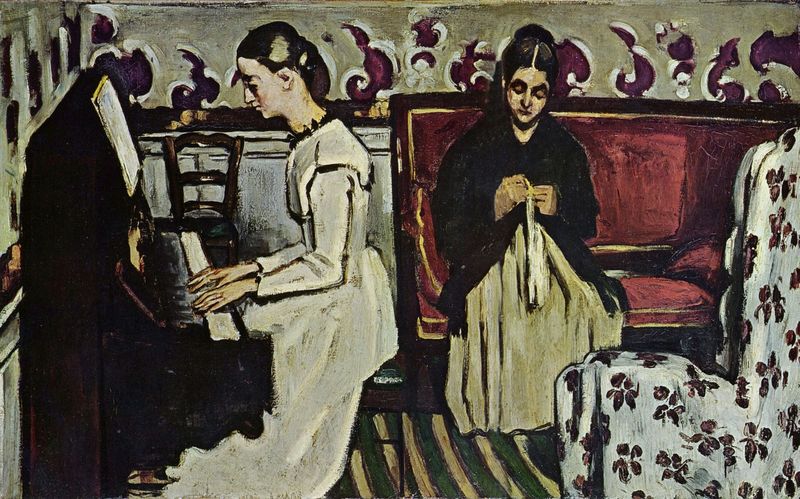
Titel: Mädchen am Klavier
Künstler: Paul Cézanne
Standort: Sankt Petersburg
Institution: Eremitage
Schlagwörter: blätter, gemälde, hand, umhang, weiß, frauen, grün, mädchen, blume, blumen, braun, damen, fenster, finger, frau, frisur, haar, holz, kleid, kleider, profil, raum, schwarz, stuhl, zimmer, blüten, dame, rot, tuch, expressionismus, malerei, muster, rock, teppich, jacke, wand, arm, samt, holzstuhl, hände, innenraum, instrument, möbel, vorhang, öl, boden, haare, interieur, sessel, mutter, tochter, musik, mittelscheitel, arbeit, genre, sofa, wohnzimmer, zwei, noten, üben, kette, lila, violett, blümchen, bank, hocker, figuren, kissen, tapete, witwe, kaffee, spielen, handarbeit, nähen, stricken, wolle, zopf, streng, klavier, musizieren, notenblatt, pianistin, piano, gestreift, streifen, näherin, faden, nadel, sticken, stopfen, couch, geneigt, spiel, lehnstuhl, munch, farbflächen, tasten, schweigen, matisse, näharbeit, cafee, klavierspielerin, klavierspielen, tastatur, ärmle, malrei, saloon, hausmusik, häckeln, stricknadel, blume im haar, mutter und tochter, 2 frauen, ro, vielett, hausarbeiten, saloo, strickstück